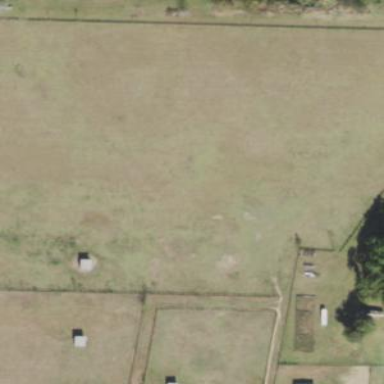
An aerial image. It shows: Farmyard area.